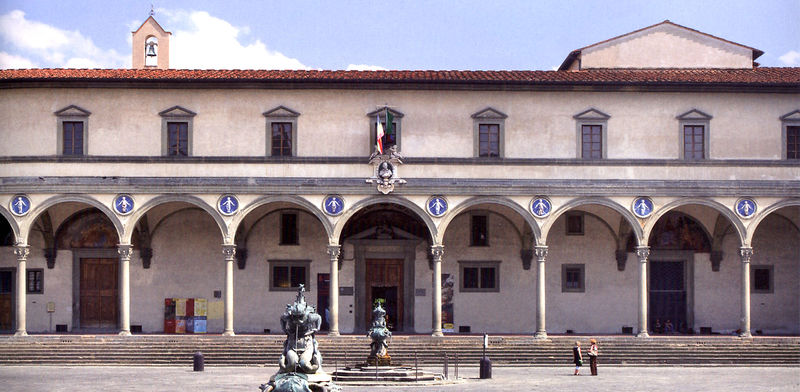
Titel: Ospedale degli Innocenti
Künstler: Filippo Brunelleschi
Standort: Florenz (EU - I - Toskana)
Schlagwörter: blau, himmel, weiß, menschen, braun, bunt, fenster, pfeiler, säule, säulen, dach, gebäude, haus, tanz, architektur, flach, kind, paar, personen, renaissance, brunnen, kinder, kreis, tondo, turm, relief, bogen, fahnen, fassade, italien, türen, fahne, flagge, giebel, baby, platz, figuren, rundbogen, treppe, treppen, aufgang, stufe, stufen, foto, bögen, gang, arkade, loggia, gewölbe, medaillon, kloster, zwickel, arkaden, rom, glocke, rundbögen, florenz, bau, brunne, wasserspeier, tänzer, niedrig, waisen, säugling, waisenhaus, brunelleschi, arkadengang, bogengang, kolonade, dachreiter, innocenti, ospedale, annunziata, pfieler, böge, brunellesschi, ss annunziata, säulen fassade